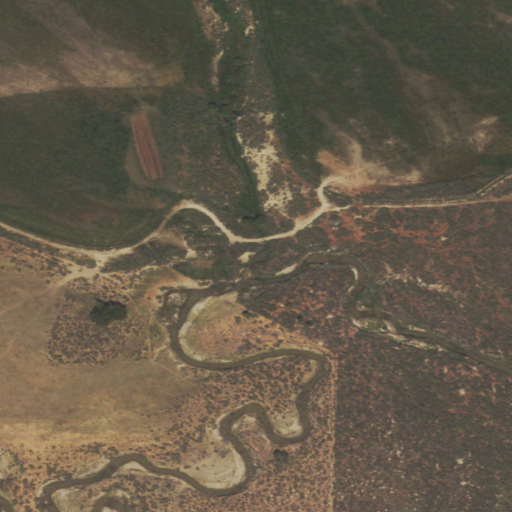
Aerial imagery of valley in Wyoming named Murphy Draw containing shrub and pasture